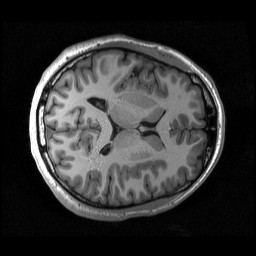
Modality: T1w
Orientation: axial
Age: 21
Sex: male
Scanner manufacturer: siemens
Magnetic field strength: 3 T
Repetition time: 2.53 s
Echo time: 0.00267 s